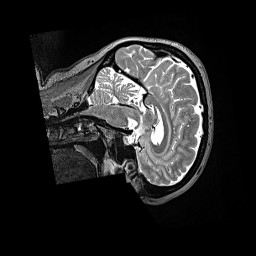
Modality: T2w
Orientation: sagittal
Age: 53
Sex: female
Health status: ill
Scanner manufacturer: siemens
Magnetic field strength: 3 T
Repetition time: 3.2 s
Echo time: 0.564 s